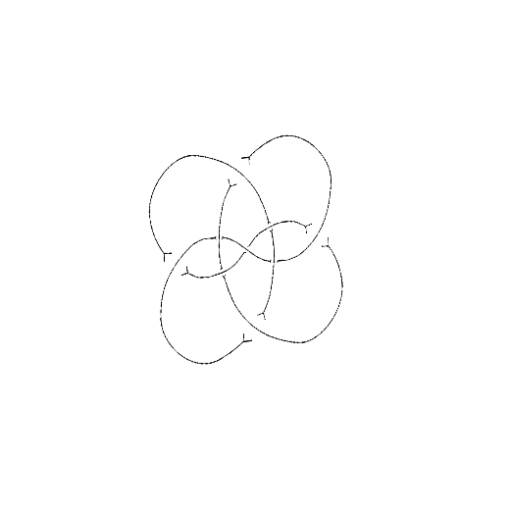
Crossing number: 9